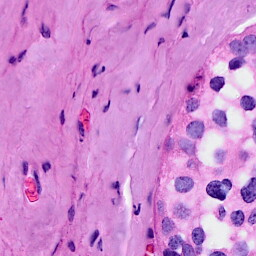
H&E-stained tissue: Breast